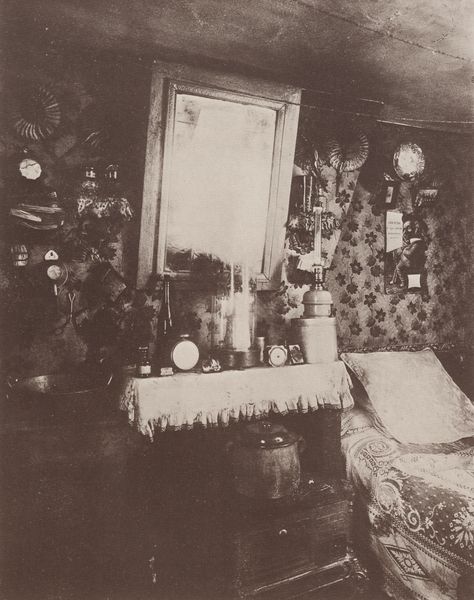
Titel: Interieurs, Zimmer einer Arbeiterin, Rue de Belleville
Künstler: Jean Eugène Auguste Atget
Schlagwörter: lampe, zimmer, regal, wand, innenraum, spiegel, decke, tapete, bett, schlafzimmer, utensilien, gegenstände, sammelsurium